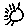
Label: sun